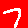
Digit: 7